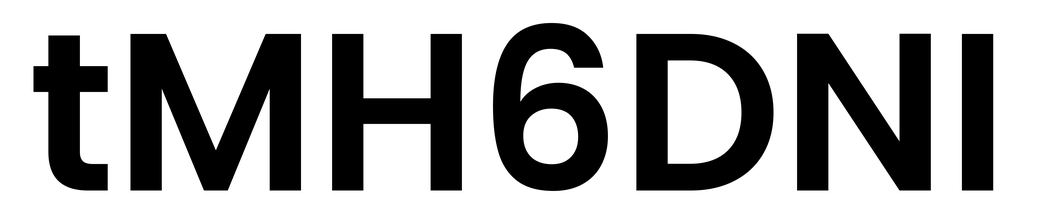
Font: Poppins-SemiBold